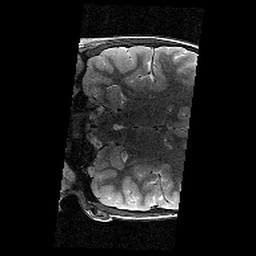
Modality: T2w
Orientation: coronal
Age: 11
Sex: female
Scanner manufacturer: siemens
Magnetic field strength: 3 T
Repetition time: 9.23 s
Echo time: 0.067 s